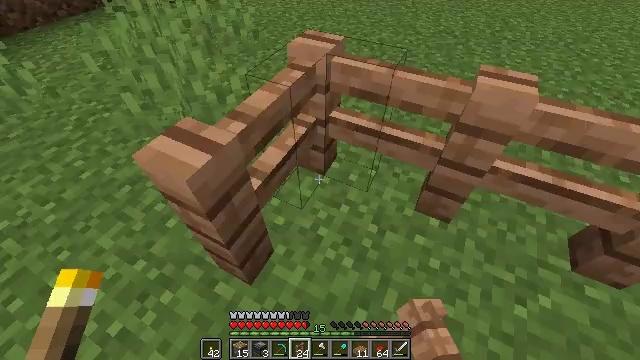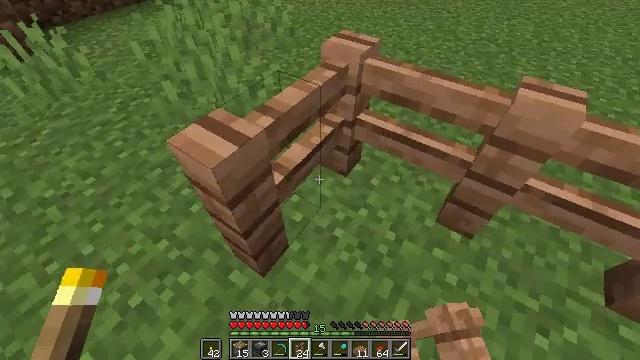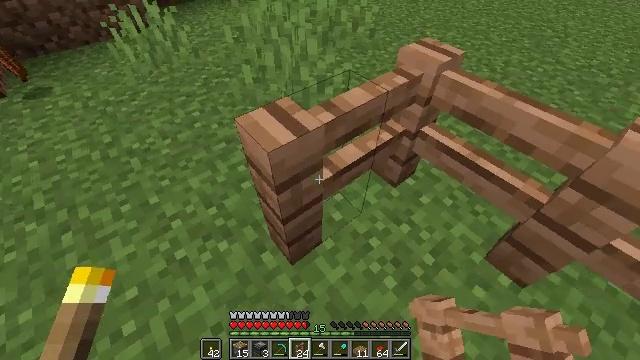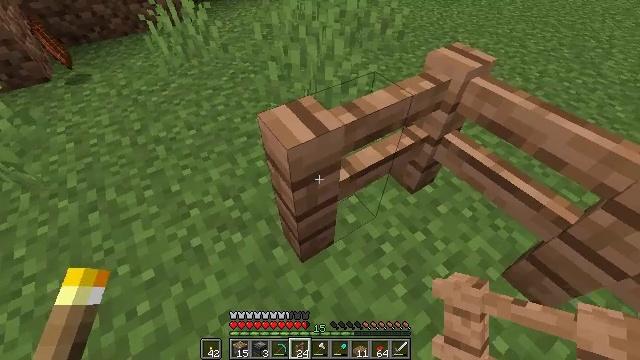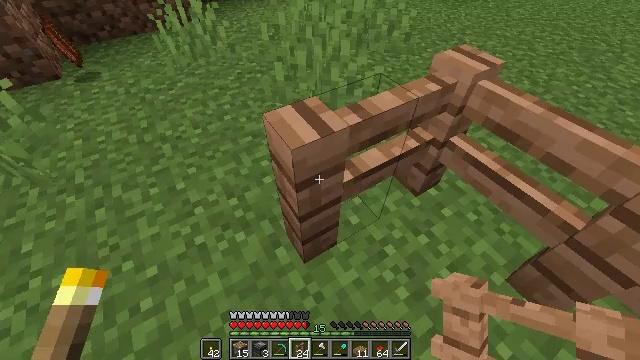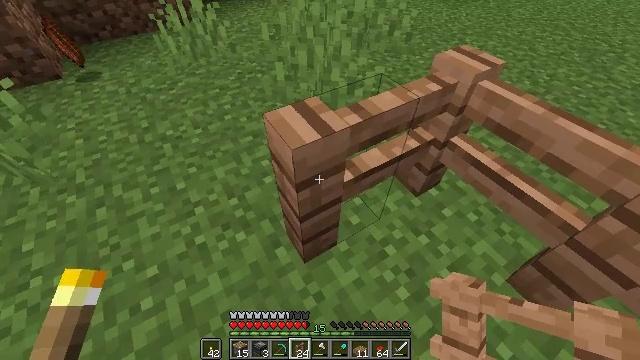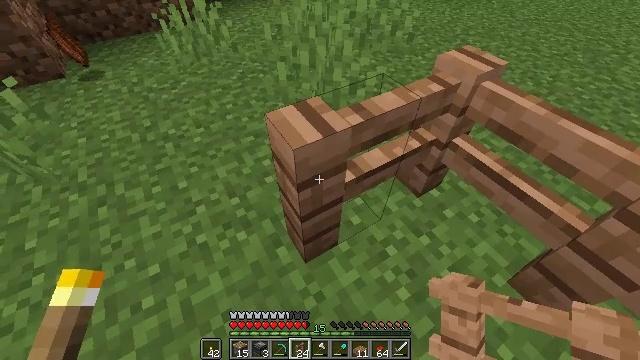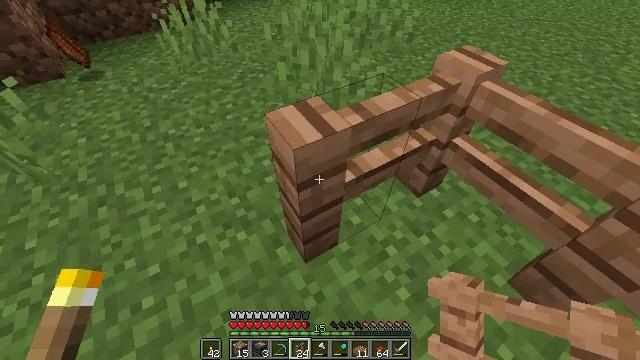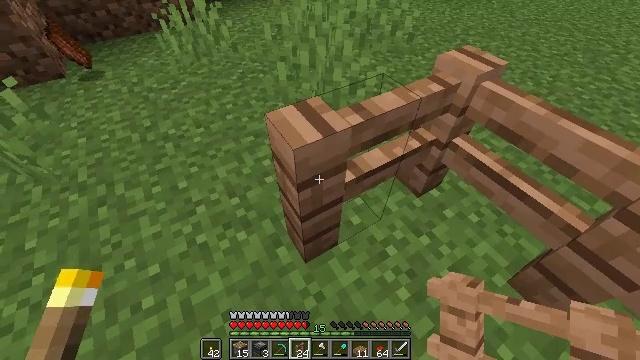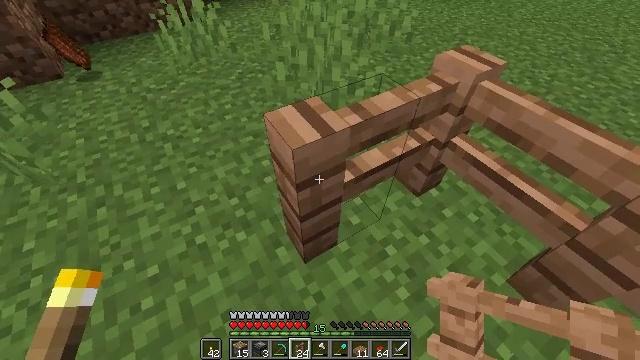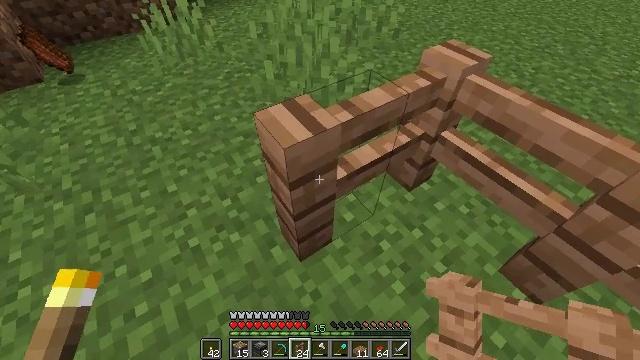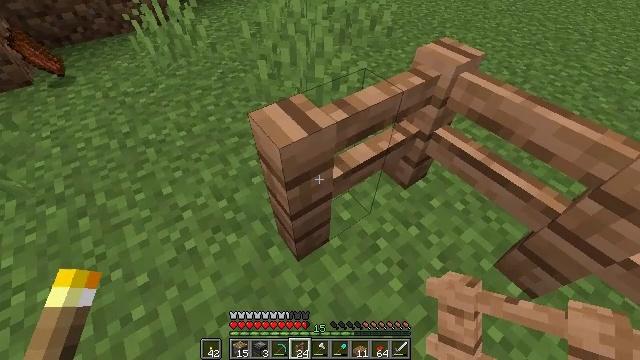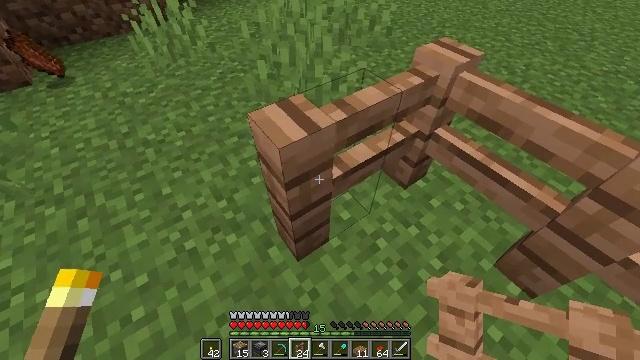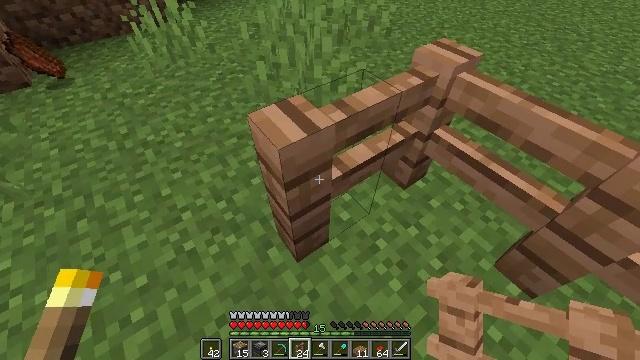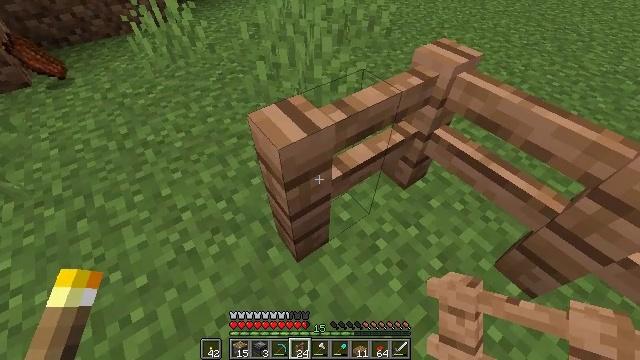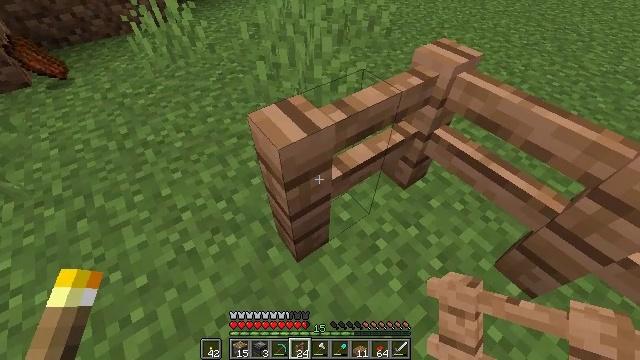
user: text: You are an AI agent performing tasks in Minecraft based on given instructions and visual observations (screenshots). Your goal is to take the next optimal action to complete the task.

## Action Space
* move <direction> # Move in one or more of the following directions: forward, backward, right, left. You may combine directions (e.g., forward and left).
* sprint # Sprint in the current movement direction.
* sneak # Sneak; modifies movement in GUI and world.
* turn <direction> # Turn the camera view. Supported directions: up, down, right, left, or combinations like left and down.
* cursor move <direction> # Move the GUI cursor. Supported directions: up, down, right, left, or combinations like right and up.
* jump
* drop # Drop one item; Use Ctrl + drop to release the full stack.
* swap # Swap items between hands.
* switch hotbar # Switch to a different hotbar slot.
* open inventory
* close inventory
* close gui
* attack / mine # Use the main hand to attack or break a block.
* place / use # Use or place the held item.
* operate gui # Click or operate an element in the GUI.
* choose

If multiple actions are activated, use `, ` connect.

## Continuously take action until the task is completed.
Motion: motion action
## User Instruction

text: Remove the jungle fence from its place.
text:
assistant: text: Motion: turn left
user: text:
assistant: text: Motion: turn left
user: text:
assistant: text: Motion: turn left
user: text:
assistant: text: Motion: turn left
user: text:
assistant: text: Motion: no_op
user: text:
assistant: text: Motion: no_op
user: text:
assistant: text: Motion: no_op
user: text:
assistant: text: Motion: no_op
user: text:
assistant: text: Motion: no_op
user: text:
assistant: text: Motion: turn right
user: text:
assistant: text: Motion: turn right
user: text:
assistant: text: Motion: no_op
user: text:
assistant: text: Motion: no_op
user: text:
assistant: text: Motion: no_op
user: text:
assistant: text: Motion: no_op
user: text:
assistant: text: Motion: no_op
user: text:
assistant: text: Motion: no_op
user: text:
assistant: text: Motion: no_op
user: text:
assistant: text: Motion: no_op
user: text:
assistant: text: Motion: no_op
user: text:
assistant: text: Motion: no_op
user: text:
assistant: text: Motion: no_op
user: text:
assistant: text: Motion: no_op
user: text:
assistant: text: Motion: no_op
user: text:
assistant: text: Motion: no_op
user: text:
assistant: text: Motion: no_op
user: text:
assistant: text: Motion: no_op
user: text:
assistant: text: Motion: no_op
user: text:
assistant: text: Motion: no_op
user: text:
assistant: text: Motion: no_op